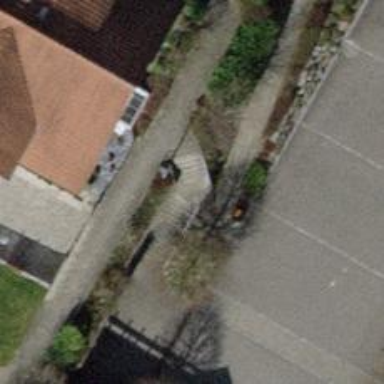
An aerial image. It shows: Set of steps on the road.